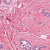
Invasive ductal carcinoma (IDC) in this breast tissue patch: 0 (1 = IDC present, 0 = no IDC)